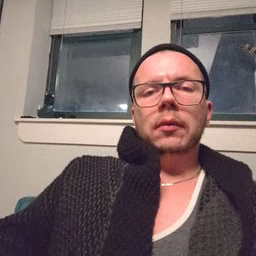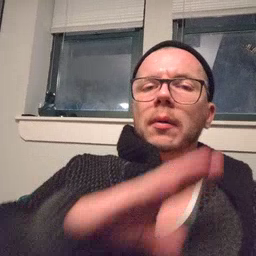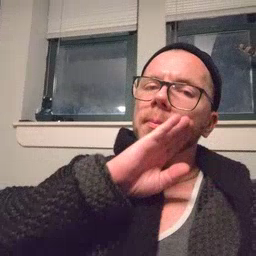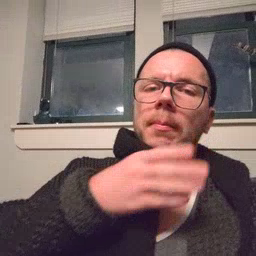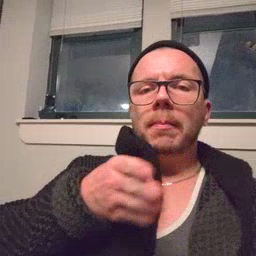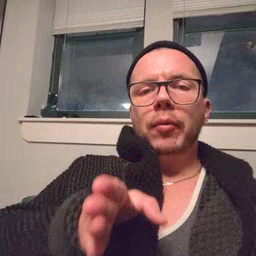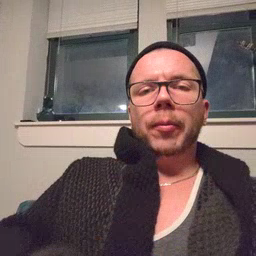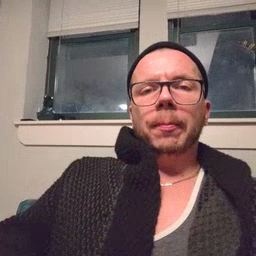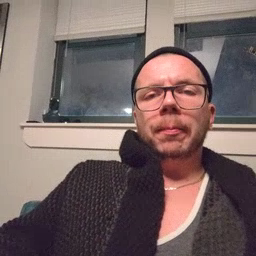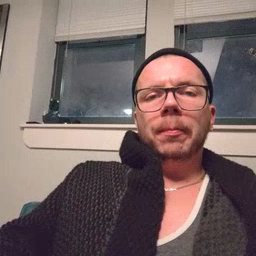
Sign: bedroom